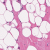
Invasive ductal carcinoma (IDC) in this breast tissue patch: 0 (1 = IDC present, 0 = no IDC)